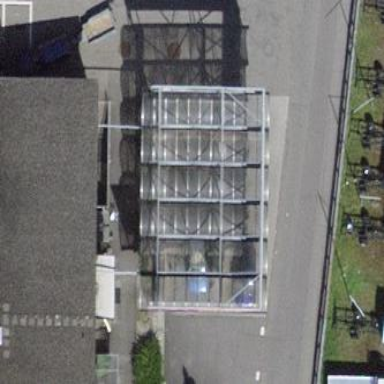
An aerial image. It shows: Fuel station located under roof.